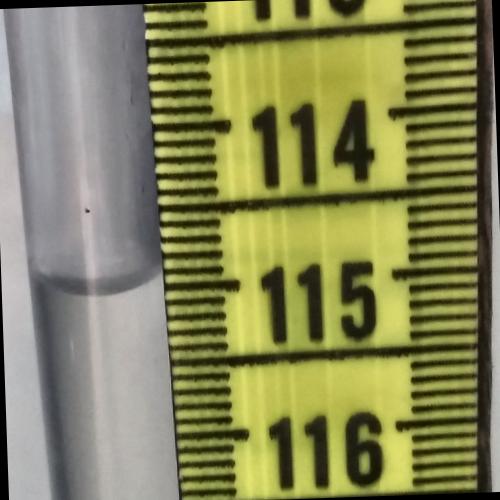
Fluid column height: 115.0 cm